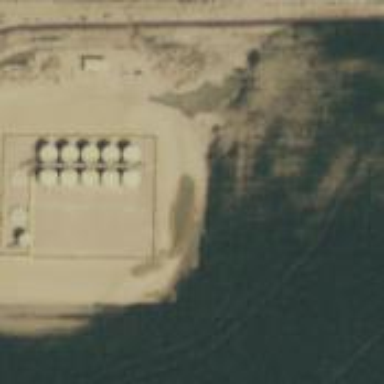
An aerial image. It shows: Storage tank with man-made structure.